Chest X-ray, PA view. Patient: 27 years old, sex M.
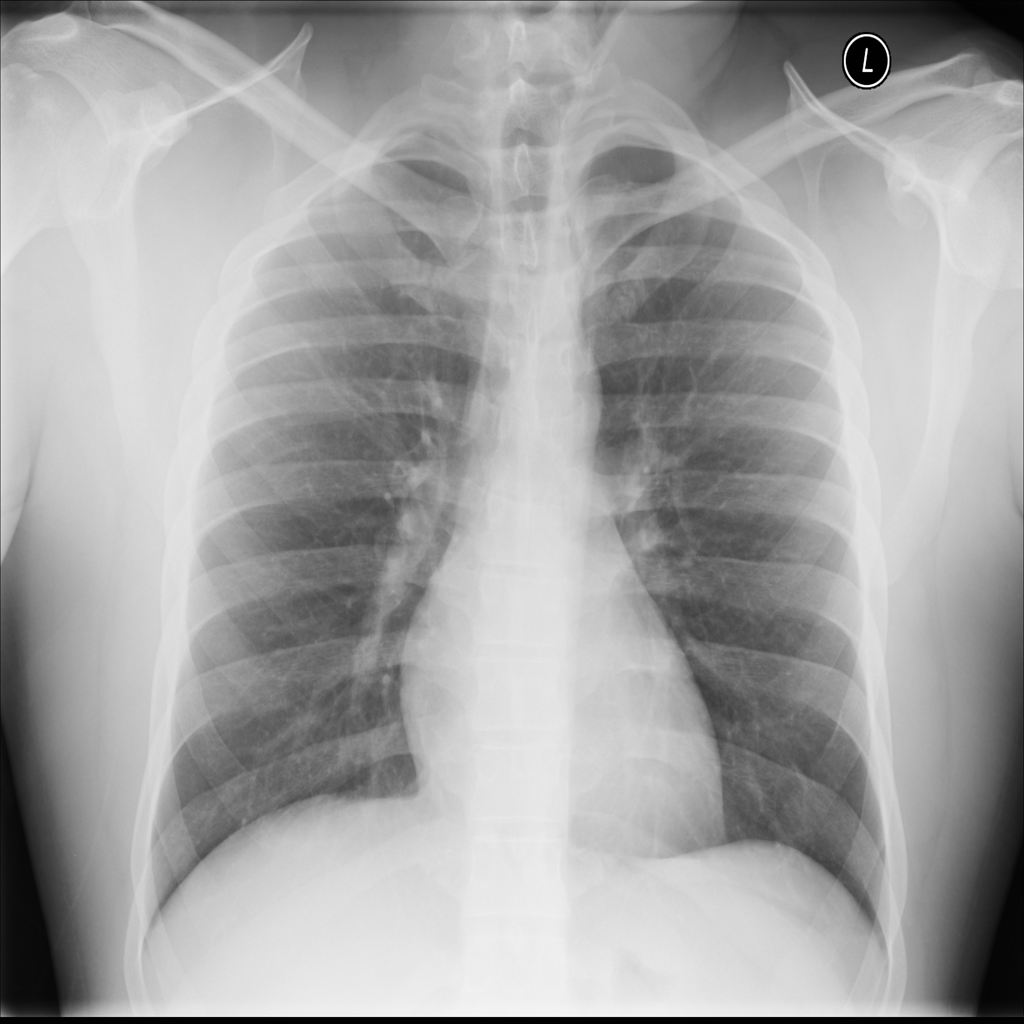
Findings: No Finding